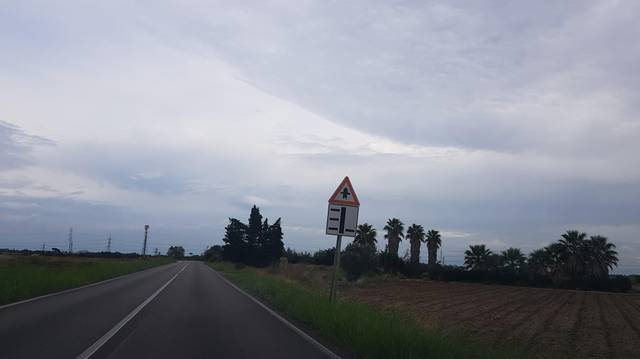
Region: Italy
Coordinates: 40.617, 17.966